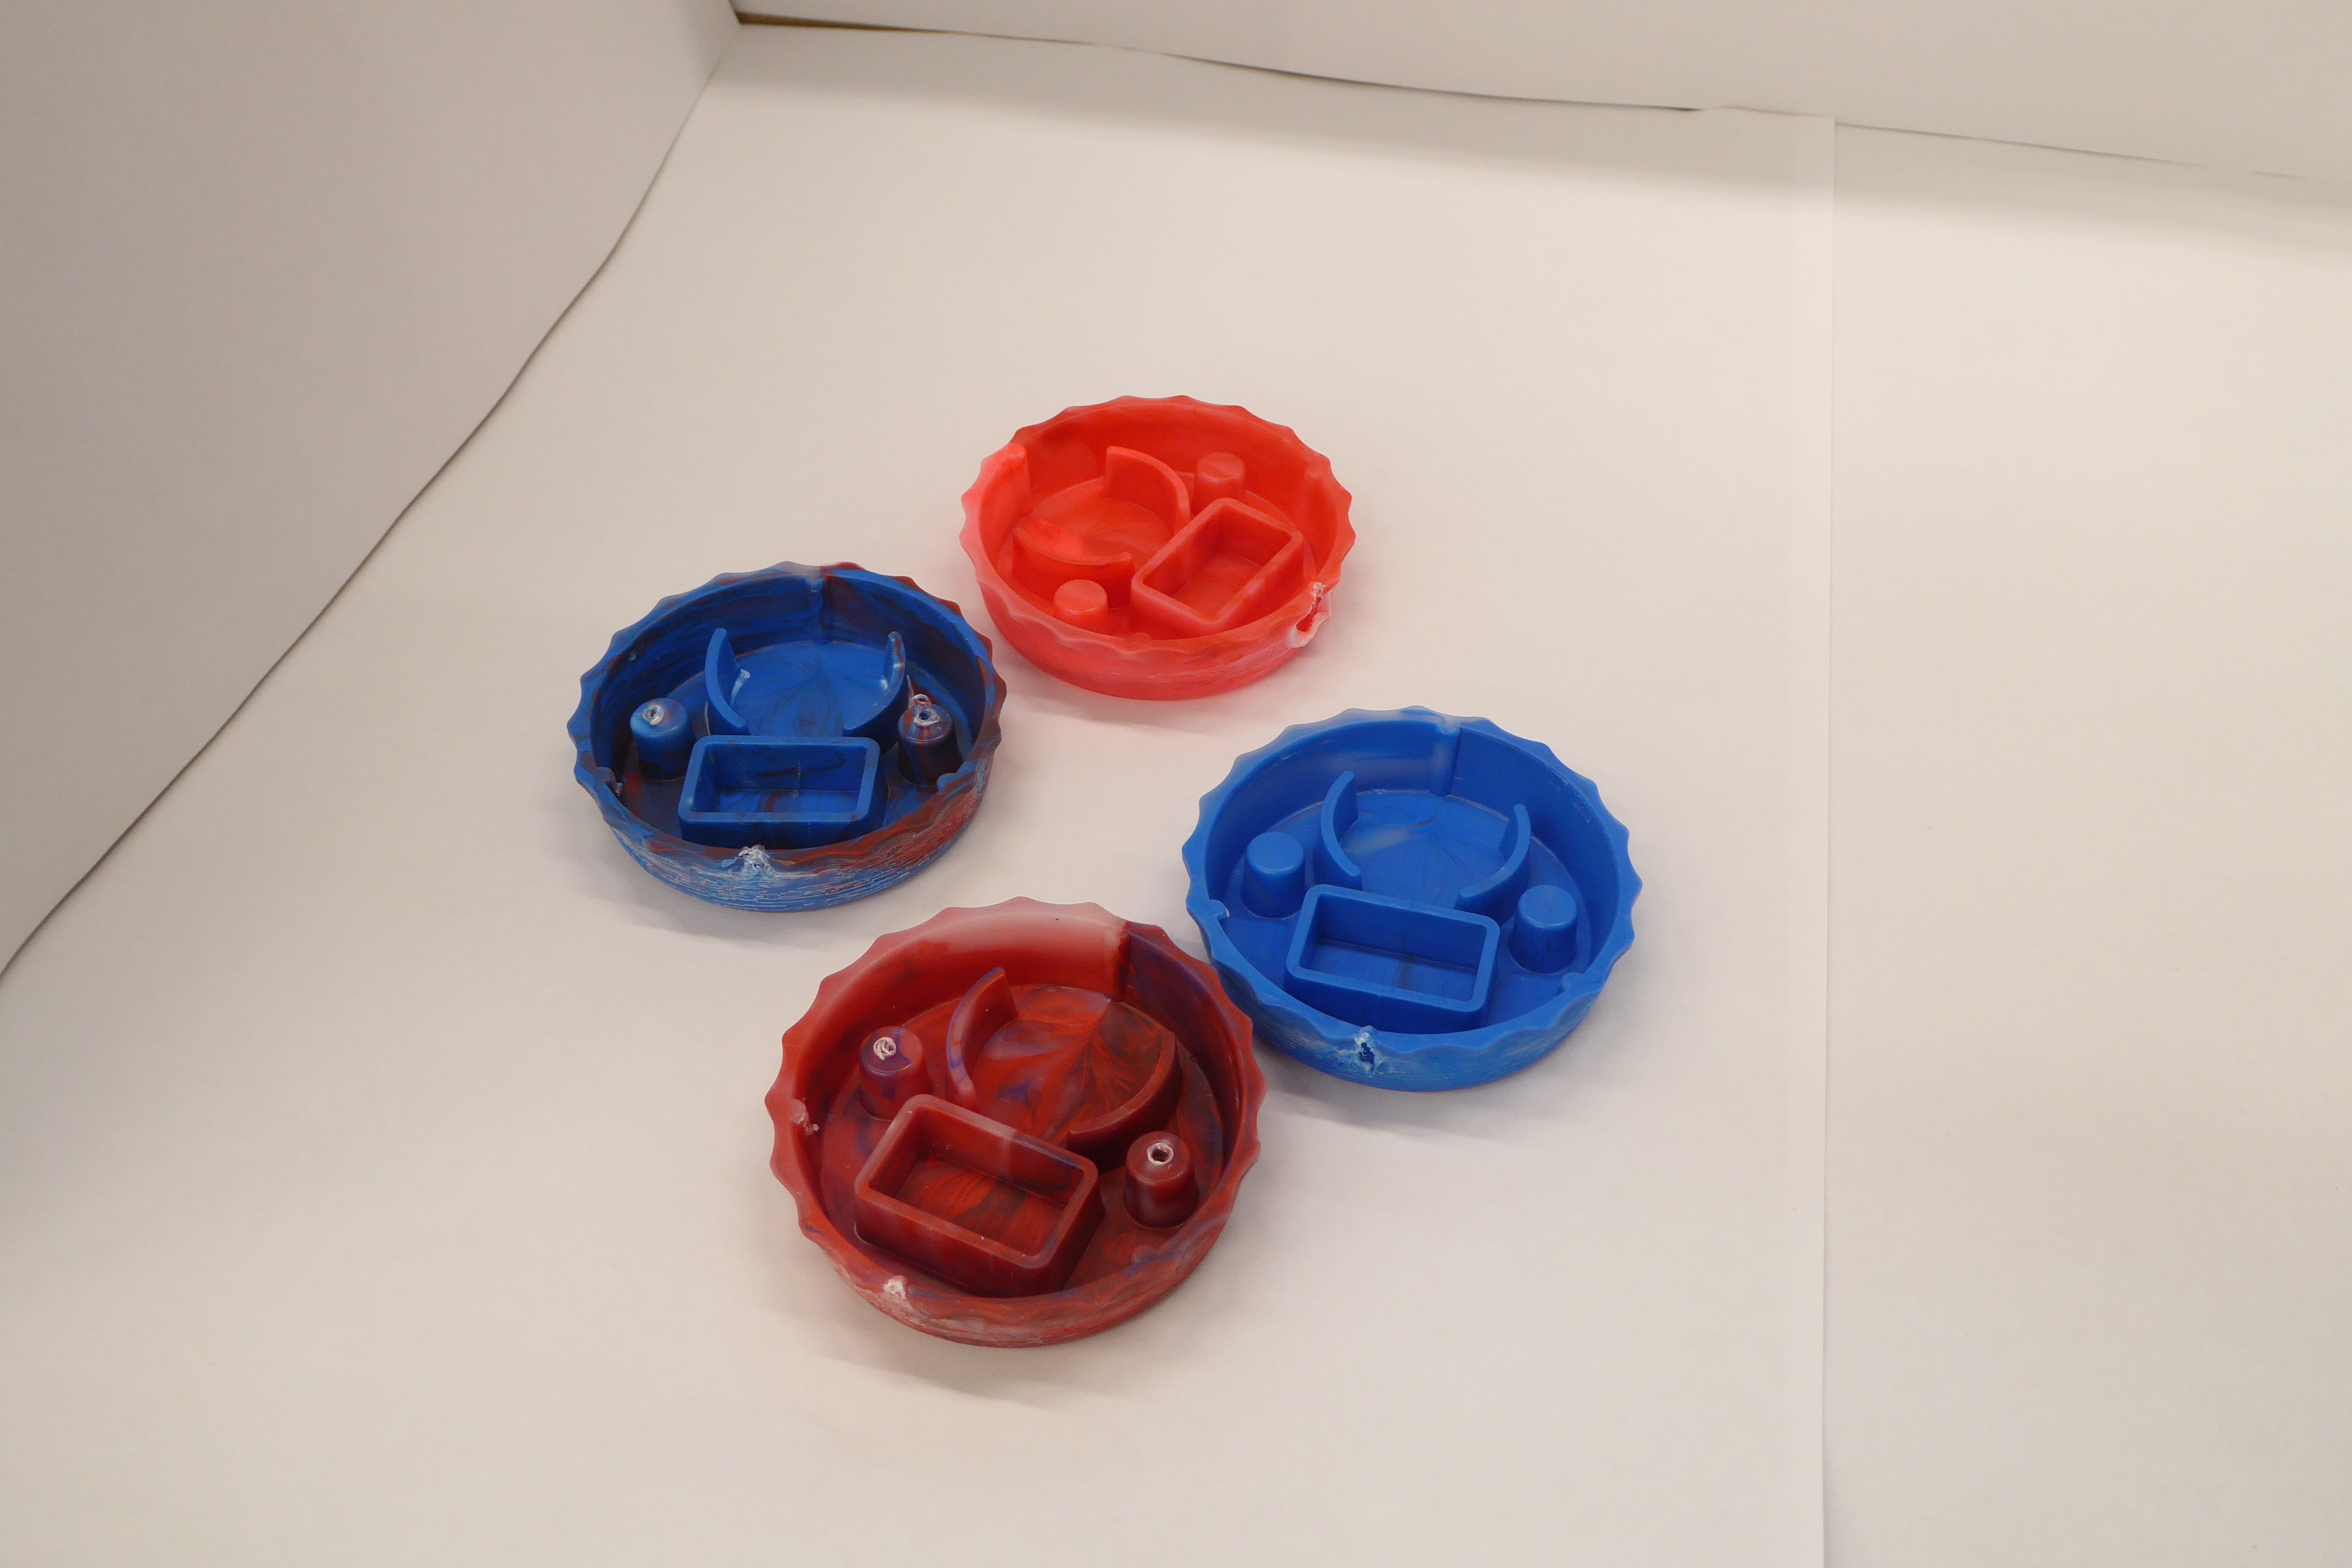
Label: Bottle Opener - Cover